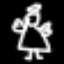
Label: angel